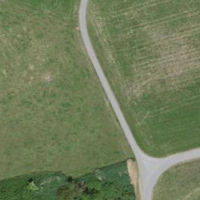
EUNIS habitat code: 52
Species observed at this site:
Symphoricarpos albus